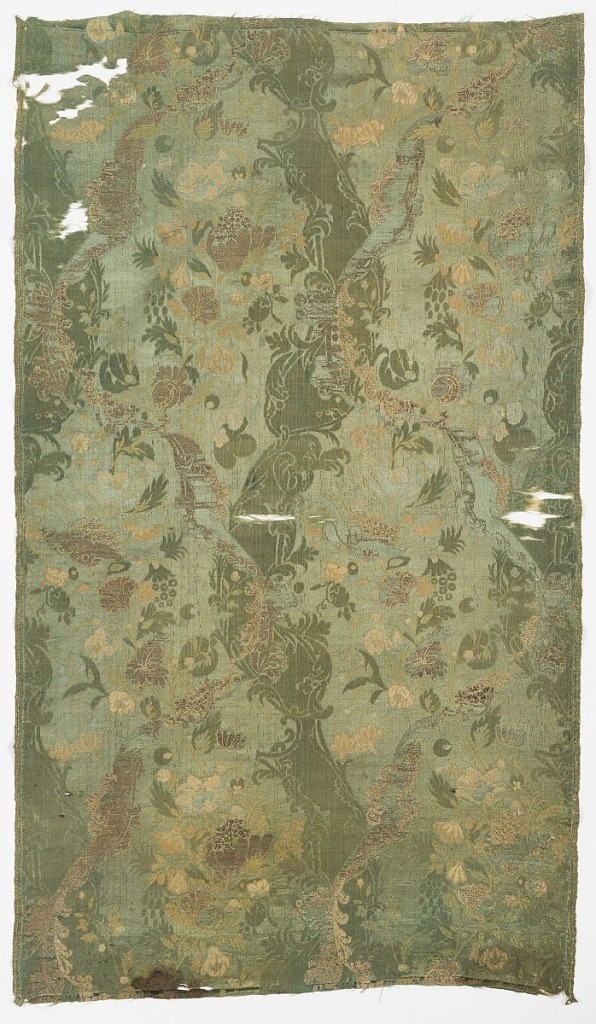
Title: Textile
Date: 18th century
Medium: silk Technique: damask with supplementary weft
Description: Short length of soft green damask brocaded with pale green silk and metallic thread. Design show rococo floral arrangements set against elaborate and heavier design.